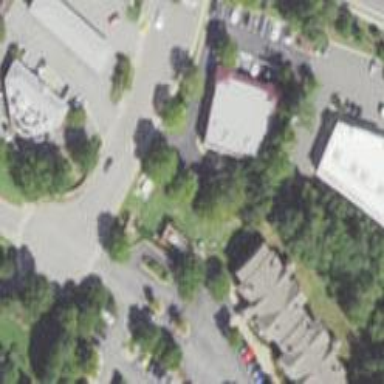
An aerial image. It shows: Retail area.